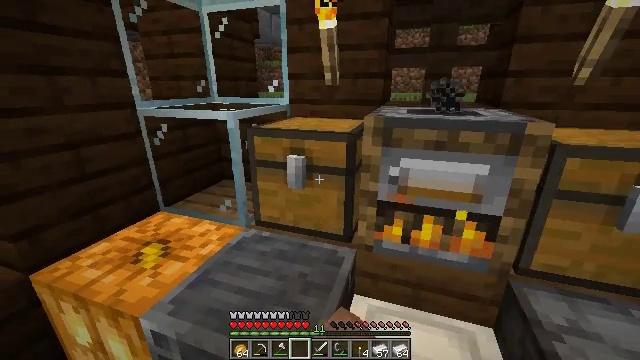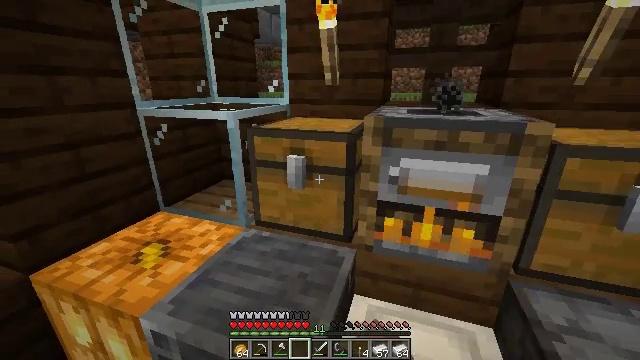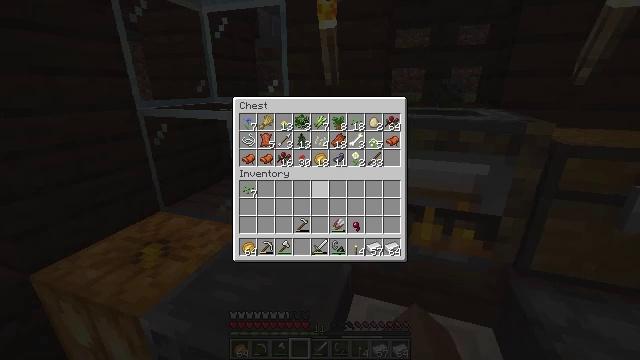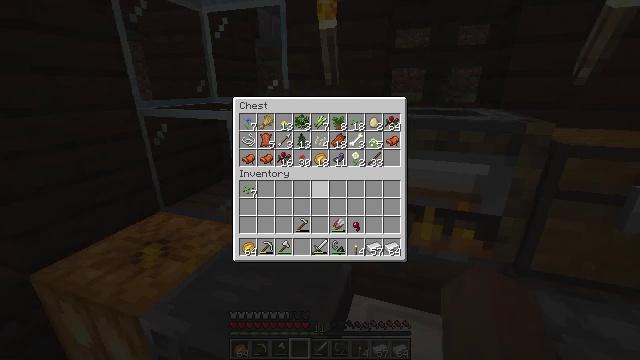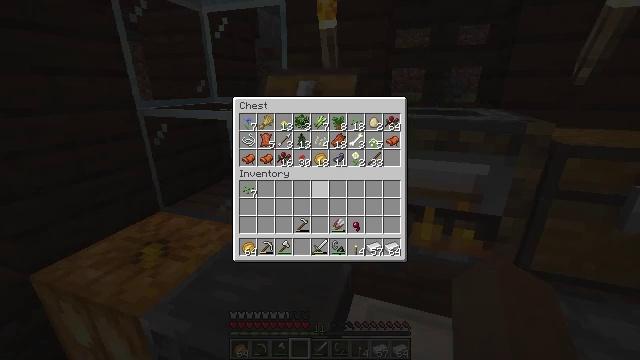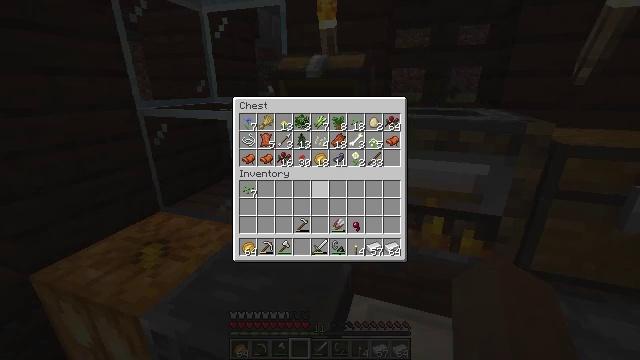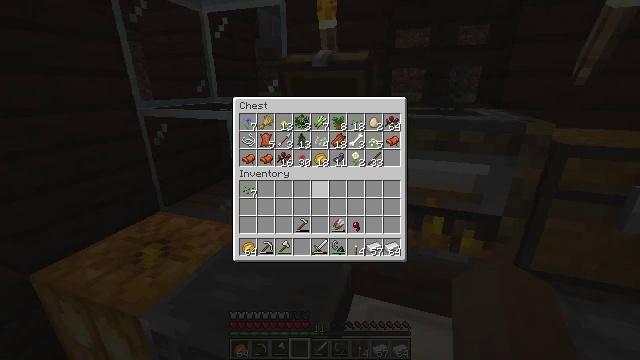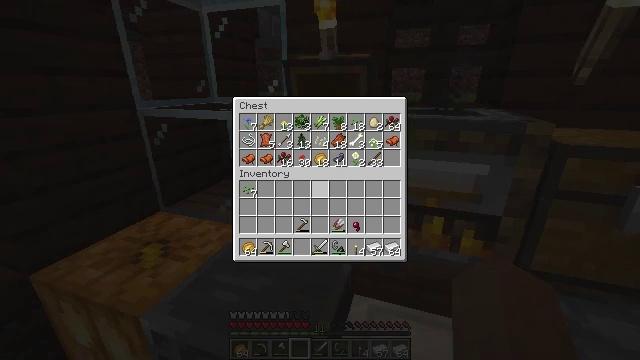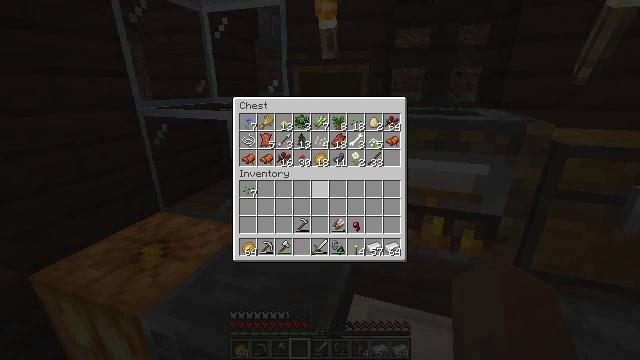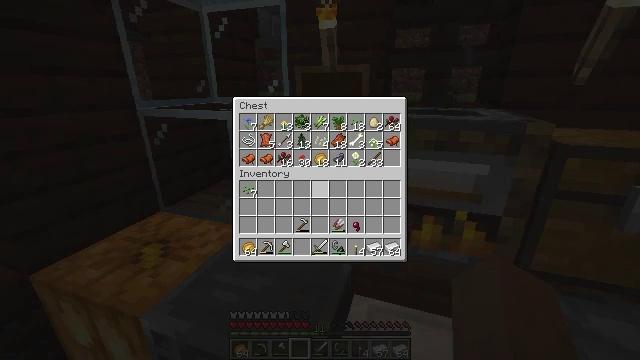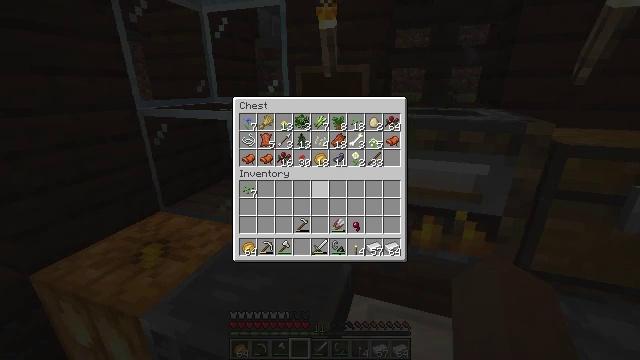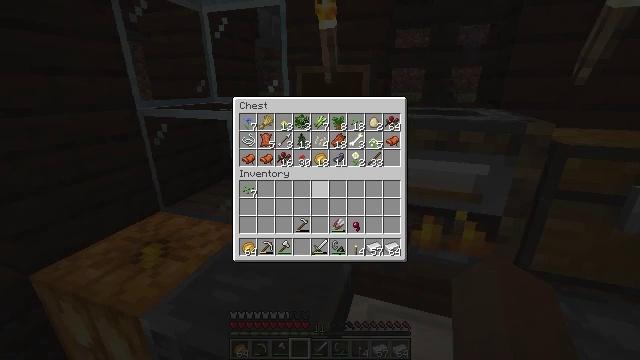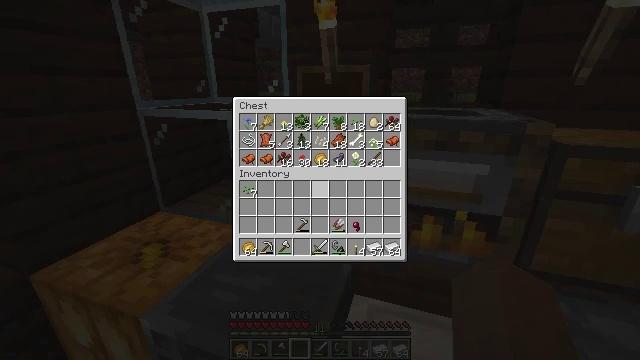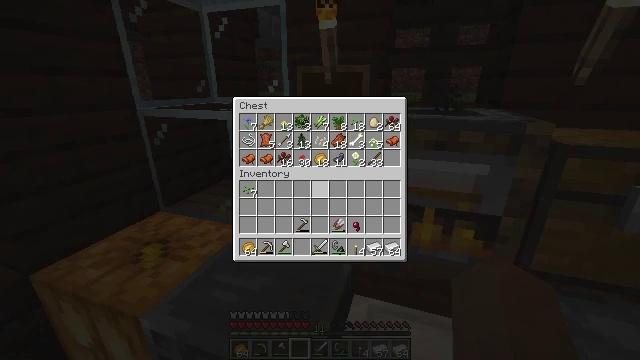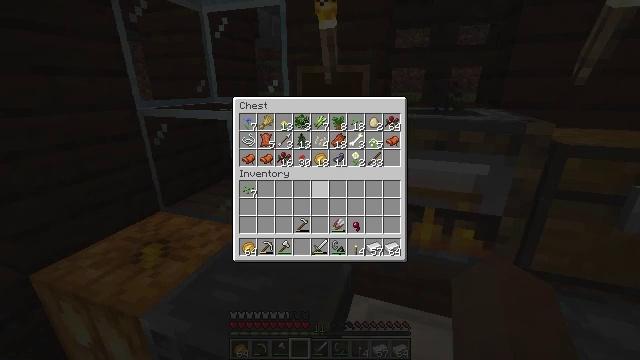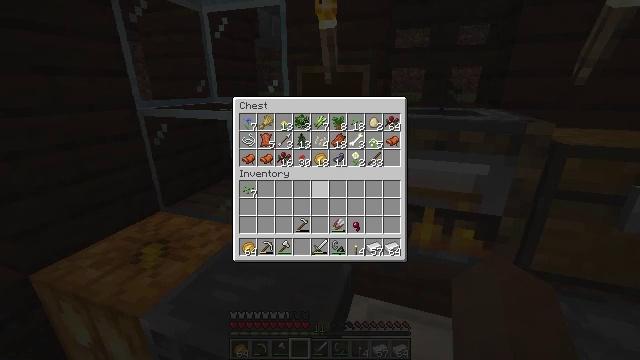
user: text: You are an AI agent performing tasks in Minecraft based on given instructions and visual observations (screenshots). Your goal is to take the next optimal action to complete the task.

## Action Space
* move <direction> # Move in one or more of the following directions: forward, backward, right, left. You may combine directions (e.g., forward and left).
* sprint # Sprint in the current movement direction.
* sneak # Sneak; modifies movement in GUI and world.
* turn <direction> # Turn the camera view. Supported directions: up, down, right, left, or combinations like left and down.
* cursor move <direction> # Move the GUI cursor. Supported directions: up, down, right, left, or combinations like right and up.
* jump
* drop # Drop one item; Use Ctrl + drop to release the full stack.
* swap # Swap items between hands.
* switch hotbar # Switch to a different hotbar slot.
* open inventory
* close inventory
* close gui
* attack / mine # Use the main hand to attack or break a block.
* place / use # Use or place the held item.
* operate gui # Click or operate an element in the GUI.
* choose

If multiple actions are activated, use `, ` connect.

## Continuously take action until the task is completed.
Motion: motion action
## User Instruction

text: Get dirt block.
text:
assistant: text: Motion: no_op
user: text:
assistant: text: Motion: open gui
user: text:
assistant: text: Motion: no_op
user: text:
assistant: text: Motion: no_op
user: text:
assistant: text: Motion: no_op
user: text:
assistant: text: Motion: no_op
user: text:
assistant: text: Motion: no_op
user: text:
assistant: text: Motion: no_op
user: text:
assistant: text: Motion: no_op
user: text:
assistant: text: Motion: no_op
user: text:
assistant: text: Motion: no_op
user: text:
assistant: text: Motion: no_op
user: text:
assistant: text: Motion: no_op
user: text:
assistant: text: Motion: no_op
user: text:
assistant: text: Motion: no_op
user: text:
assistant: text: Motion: no_op
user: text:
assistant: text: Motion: no_op
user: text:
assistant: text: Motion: no_op
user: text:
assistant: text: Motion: no_op
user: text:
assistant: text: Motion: no_op
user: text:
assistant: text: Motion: no_op
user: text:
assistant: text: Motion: no_op
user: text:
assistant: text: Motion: no_op
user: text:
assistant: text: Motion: no_op
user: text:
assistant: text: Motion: no_op
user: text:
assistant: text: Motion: no_op
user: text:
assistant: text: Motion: no_op
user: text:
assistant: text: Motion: no_op
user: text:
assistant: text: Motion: no_op
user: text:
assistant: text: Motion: no_op